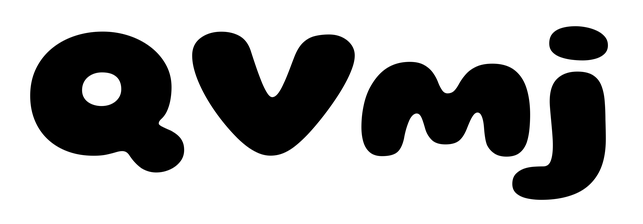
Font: Gluten_ExtraBold